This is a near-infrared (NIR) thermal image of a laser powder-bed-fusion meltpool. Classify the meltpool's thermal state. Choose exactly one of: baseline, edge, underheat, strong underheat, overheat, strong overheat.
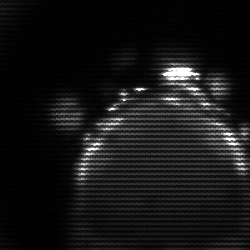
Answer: edge